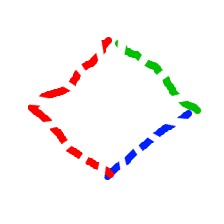
Shape: rhombus